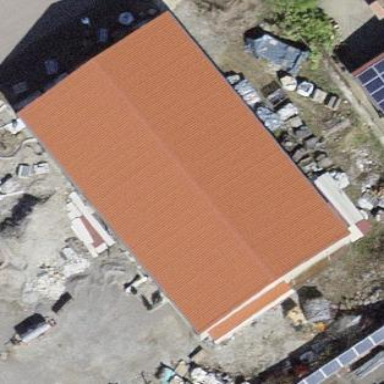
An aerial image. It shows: Commercial building.